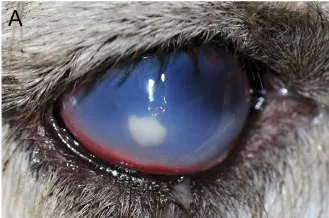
Photographs of the progression of a refractory fungal stromal abscess of the right eye in an 11-year-old female alpaca on day 1 (A)-Day 1, on presentation, there is approximately a 5 mm paraxial stromal abscess with a yellow creamy appearance and fluffy borders, pinpoint satellite lesions in the adjacent stroma (unable to appreciate in photo), marked geographical corneal edema, and dense stromal corneal vascularization. Photo obtained prior to application of fluorescein stain.
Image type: medical_photograph (other_medical_photograph)